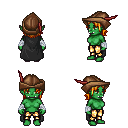
a pixel art fantasy rpg character, female body template, orc, green skin, black cape, gold greaves, light blonde long bangs hairstyle, leather cap, white cloth bandages, four views (front, back, left, right), 2x2 character sprite sheet, small pixel art, hard edges, no anti-aliasing